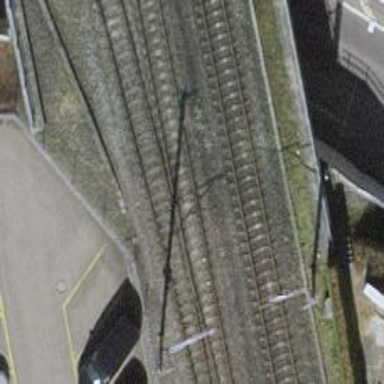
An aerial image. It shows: Bridge with electrified rail tracks and contact line.